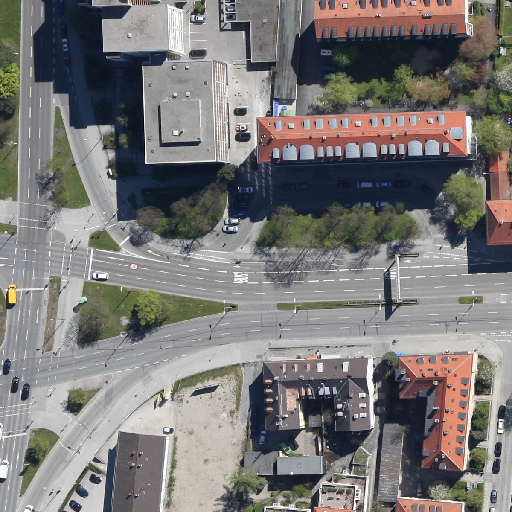
Referring expression: car in the parking area